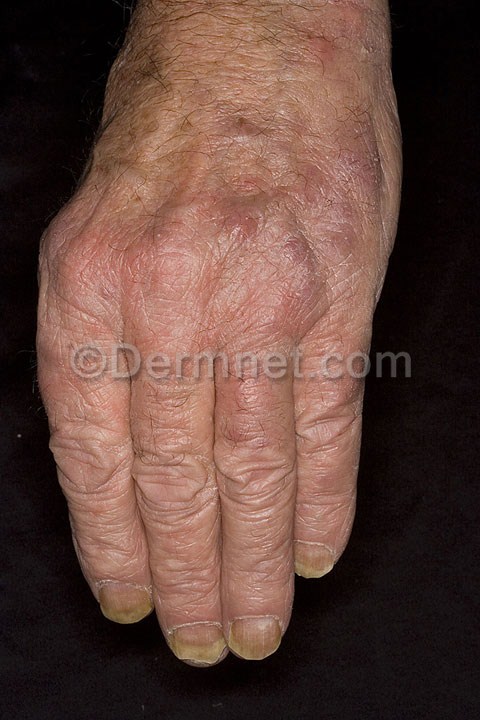
Disease: Tinea Ringworm Candidiasis and other Fungal Infections